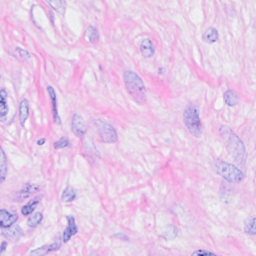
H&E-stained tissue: Breast